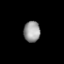
Tissue: prostate
Cell type: T cells
Senescence score: 0.7487
Nuclear area (px): 335
Mean DAPI intensity: 154.755